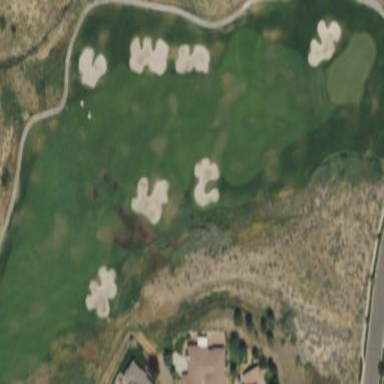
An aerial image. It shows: Area with grass used as rough in golf course.